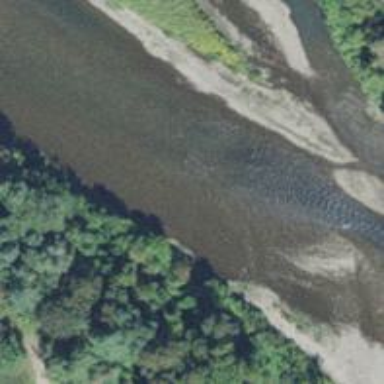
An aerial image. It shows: Beautiful river scene.